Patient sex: M
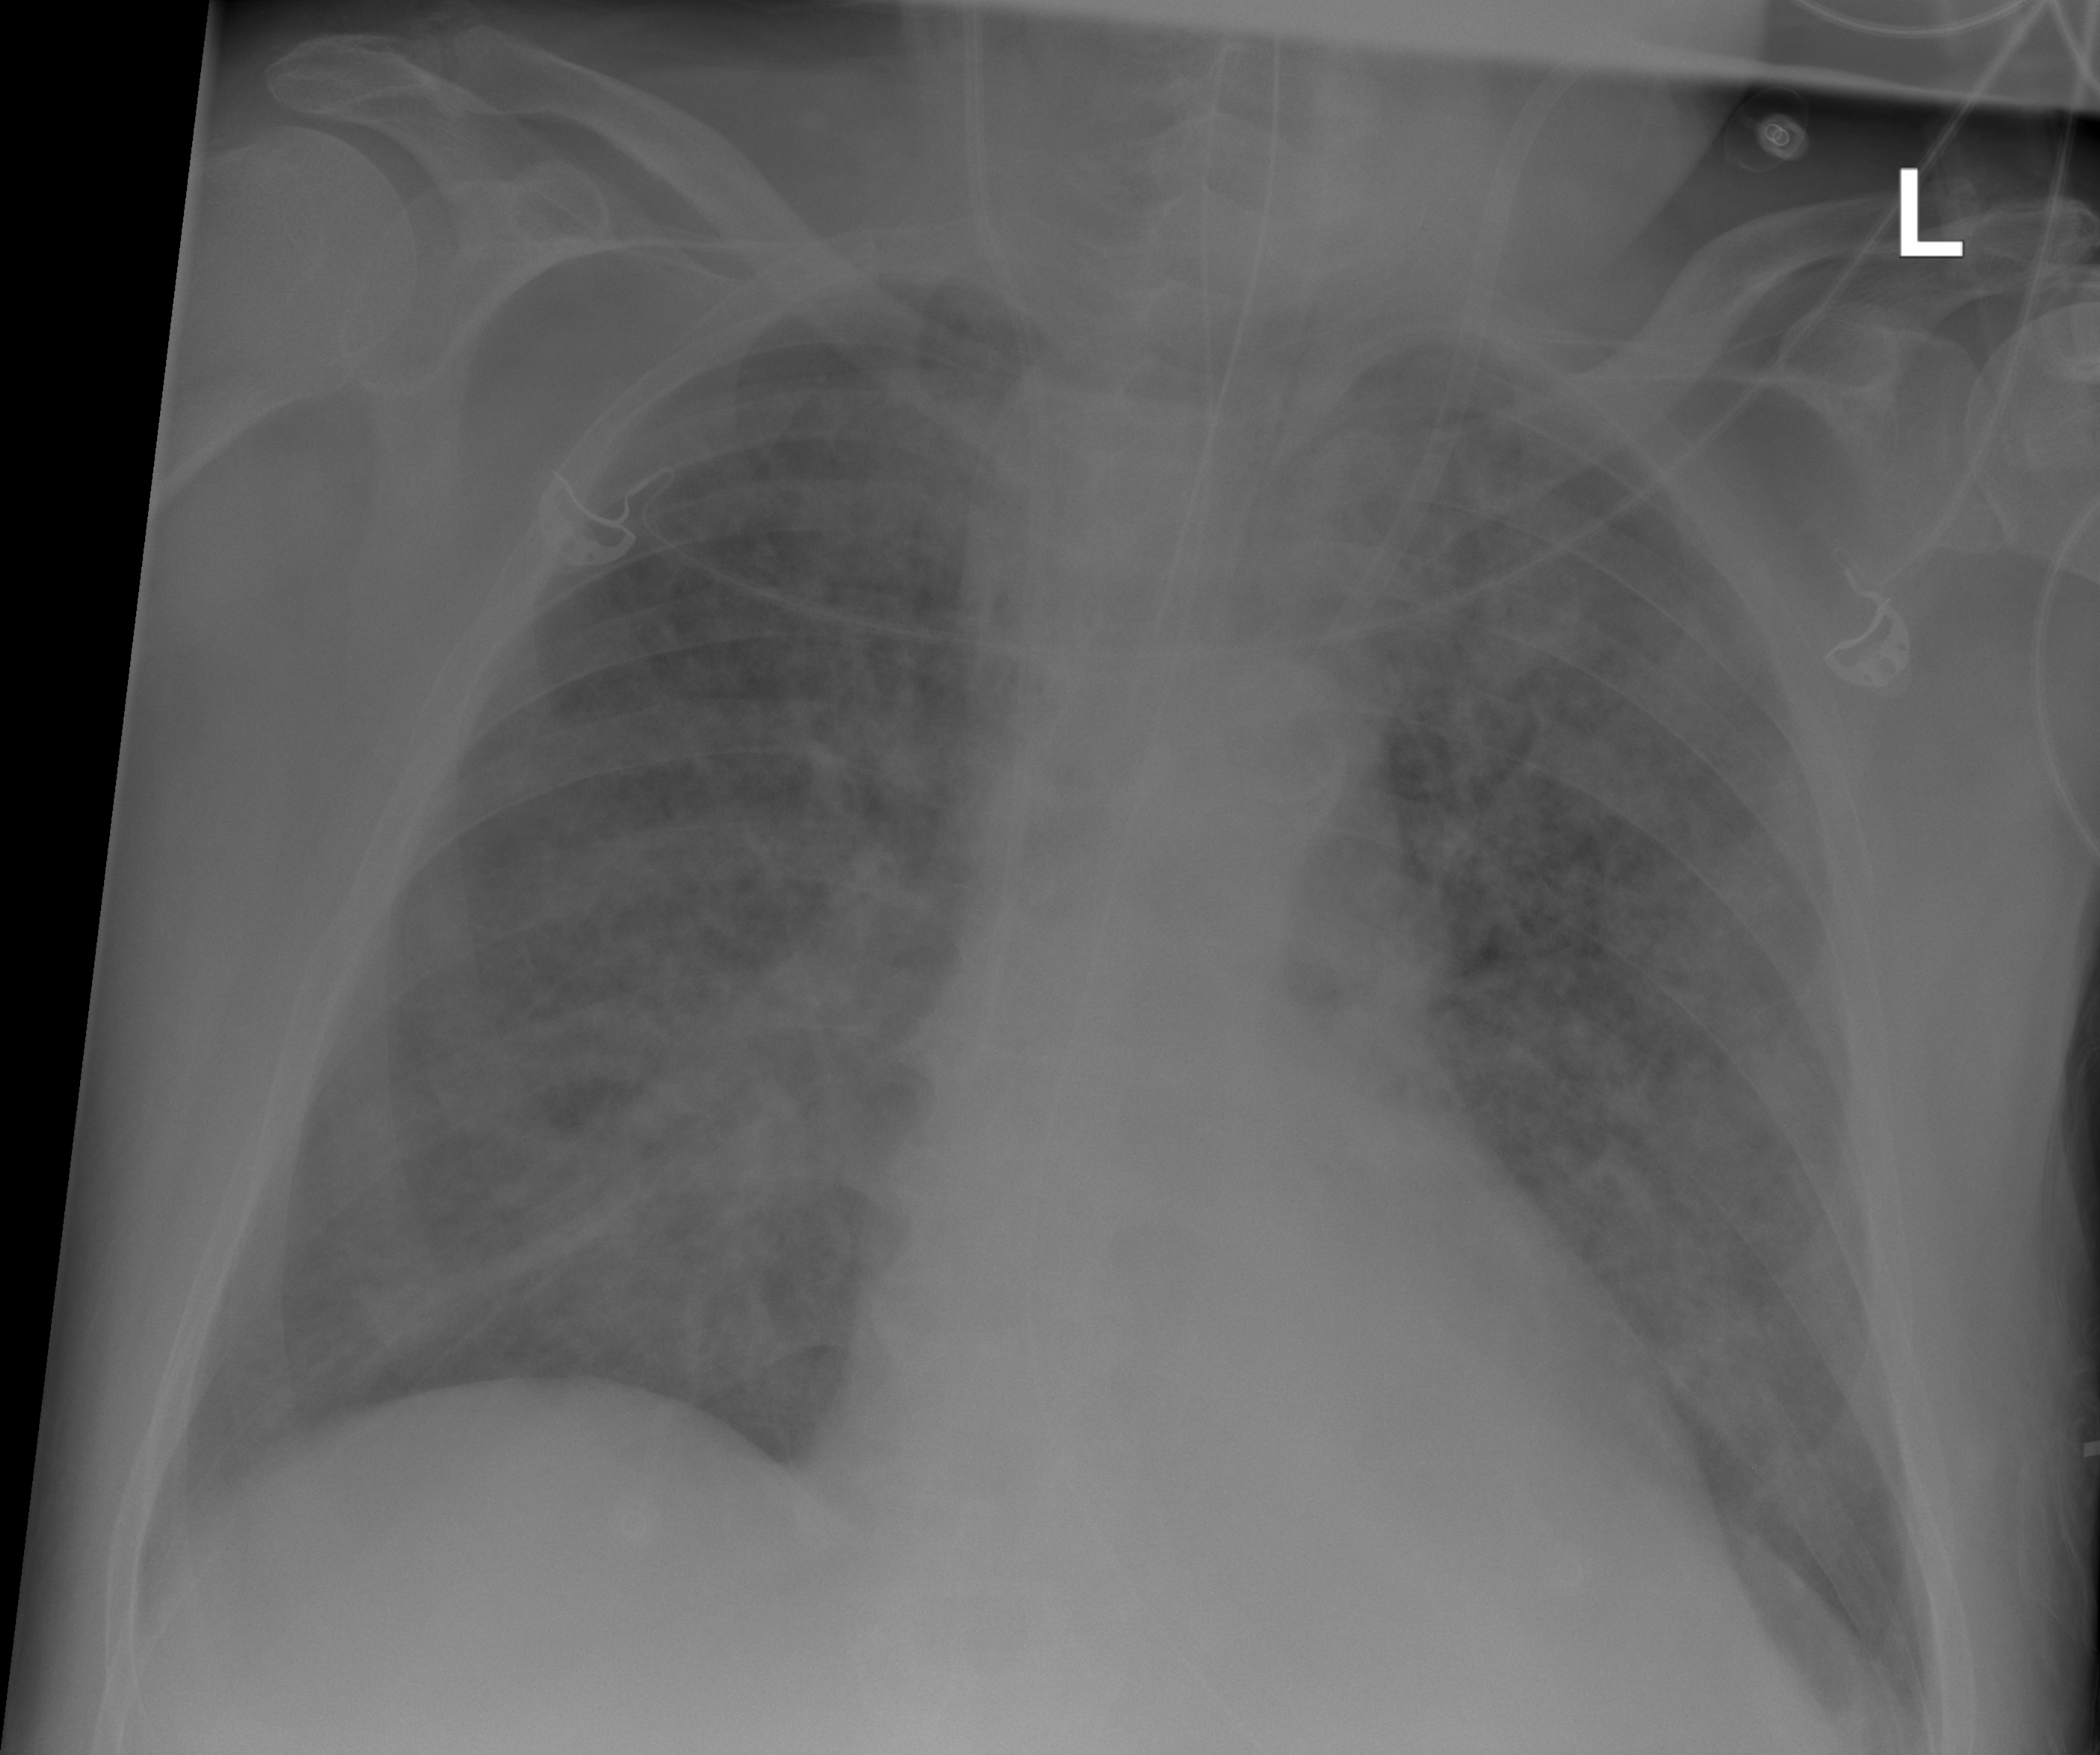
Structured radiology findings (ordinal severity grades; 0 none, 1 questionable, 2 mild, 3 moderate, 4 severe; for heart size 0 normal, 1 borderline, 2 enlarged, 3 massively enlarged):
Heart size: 0
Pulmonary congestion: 3
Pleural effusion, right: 1
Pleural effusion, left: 1
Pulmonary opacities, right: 3
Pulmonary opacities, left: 3
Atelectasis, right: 1
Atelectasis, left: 0